Field crop: tomato
Growth stage: 2
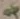
Species: solanum